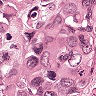
Metastatic tissue present: yes